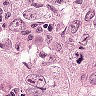
Metastatic tissue present: yes